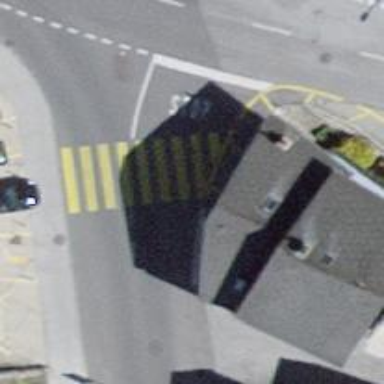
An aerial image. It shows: Kerb barrier.